Question: I am following <URL>, to build a 'bar chart' and show on my webpage. Below is the code i have done to accomplish it:
'''
SqlConnection con = new SqlConnection(ConfigurationManager.ConnectionStrings["DefaultConnection"].ConnectionString);
SqlCommand cmd = new SqlCommand();
cmd.Connection = con;
cmd.CommandText = "select * from ForChart";
cmd.CommandType = CommandType.Text;
SqlDataAdapter adp = new SqlDataAdapter();
adp.SelectCommand = cmd;
DataSet myDataSet = new DataSet();
adp.Fill(myDataSet, "Query");
foreach (DataRow row in myDataSet.Tables["Query"].Rows)
{
string seriesName = row["SalesRep"].ToString();
Chart1.Series.Add(seriesName);
Chart1.Series[seriesName].ChartType = SeriesChartType.Line;
Chart1.Series[seriesName].BorderWidth = 2;
for (int colIndex = 1; colIndex < myDataSet.Tables["Query"].Columns.Count; colIndex++)
{
string columnName = myDataSet.Tables["Query"].Columns[colIndex].ColumnName;
string YVal = Convert.ToString(row[columnName]);
Chart1.Series[seriesName].Points.AddXY(columnName, YVal);
}
}
GridView1.DataSource = myDataSet;
GridView1.DataBind();
cmd.Connection.Close();
'''
And my table is having the below data. Please check the snapshot

I am not able to the records thats why i am getting this error, but i don't know how to traverse through all the records.
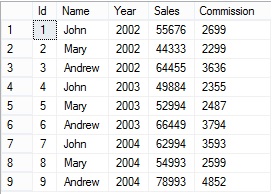
Answer: I'm assuming that Chart1.Series requires unique names, and thus this call will fail when you try to enter the same name multiple times:
'''
Chart1.Series.Add(seriesName);
'''
Ugh, that entire example on MSDN is filled with bad practices:
- - -
<URL> for a possible solution.